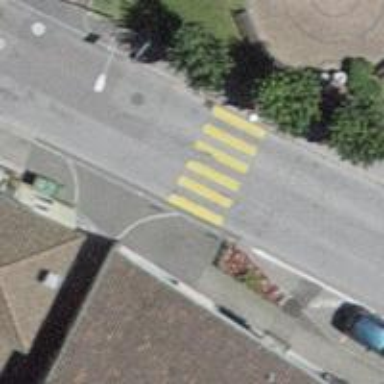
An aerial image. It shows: Zebra crossing on the road.